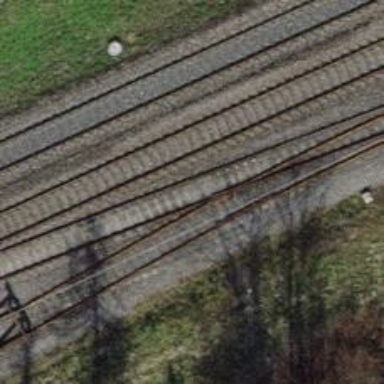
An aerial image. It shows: Railway yard with electrified contact lines.